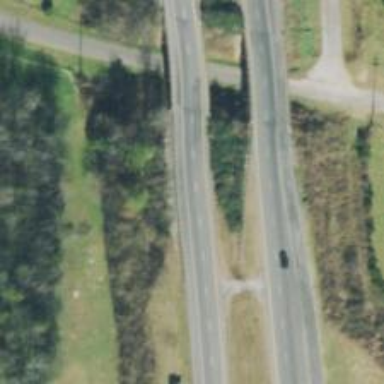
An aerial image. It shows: Viaduct bridge over motorway.